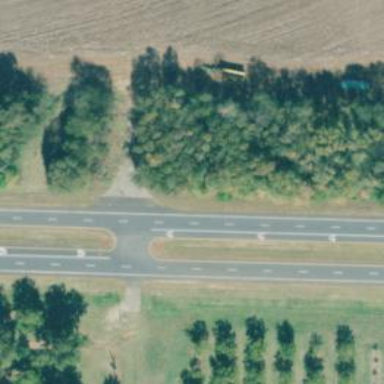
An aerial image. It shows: Asphalt trunk highway which is also expressway.